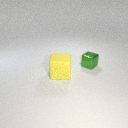
small green metal cube to the right of large yellow rubber cube